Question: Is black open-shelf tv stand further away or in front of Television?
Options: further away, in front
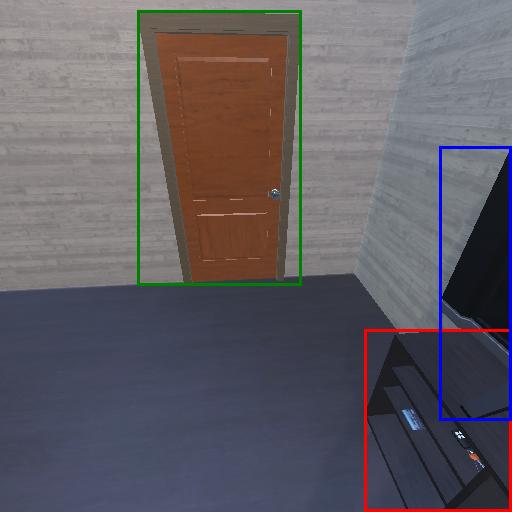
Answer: further away